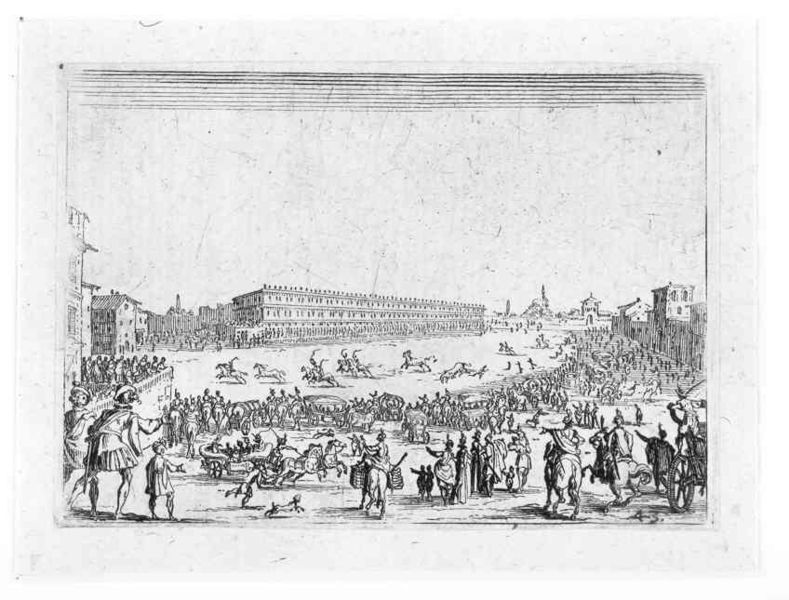
Titel: Das Pferderennen vor dem Palazzo Pitti in Florenz
Künstler: Jacques Callot
Standort: Karlsruhe
Institution: Staatliche Kunsthalle Karlsruhe
Schlagwörter: angriff, dunkel, feder, himmel, kampf, mann, weiß, wolken, fluss, frauen, landschaft, menschen, stadt, braun, fenster, frankreich, frau, grau, hell, kleider, männer, paris, schwarz, skizze, straße, szene, zeichnung, gebäude, haus, hund, hunde, schloss, tier, tiere, fest, leute, menge, rock, alt, feier, architektur, arm, arme, barock, lang, mensch, stehen, horizont, häuser, weite, kirche, kind, aufführung, blatt, publikum, renaissance, esel, kinder, pferd, pferde, reiter, turm, reiten, balkon, fassade, italien, perspektive, tribüne, zuschauer, russland, zug, mauer, grafik, graphik, klein, hof, kutsche, markt, platz, rad, wagen, häuse, promenade, krieg, schlacht, kaiser, soldaten, draussen, wettkampf, korb, zeigen, striche, arena, schauspiel, straßen, spiel, tusche, buch, türme, palast, palazzo, kohle, linear, druck, lithographie, schwarz-weiss, schraffur, radierung, stich, lithografie, illustration, militär, revolution, schwert, uniformen, waffen, aufstand, revolte, soldat, strich, rennen, mäntel, volk, bleistift, helm, menschenmenge, viel, armee, jagd, rüstung, stift, rom, römer, helme, mensche, ross, mittelalter, krieger, pferderennen, zentrum, spiele, opfer, speere, parade, streitwagen, postkarte, kupferstich, fort, louvre, spektakel, bau, aufzug, kasper, latz, kaserne, ziegen, palais, fuhrwerk, versailles, korso, peitschen, menschne, piazza, horse, bevölkerung, neuzeit, mehrstöckig, wettrennen, massen, menschenmassen, reiterei, feierlich, sticj, garfik, ktsche, hem, turnier, corso, schwsarz, gebäde, zuscheuer, place, city, people, house, großer platz, plaza, renen, drawing, crowd, battle, rome, tourinr, schlachtplatz, winterschlussverkauf, samstag beim aldi, black and white, callot parma, kupferstich callot, kireg, tragtiere, pferdenrennen, atraktion, 30jährigerkrieg, rzeichnung, lovre, horses, rennemn